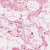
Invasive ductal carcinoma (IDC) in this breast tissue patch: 0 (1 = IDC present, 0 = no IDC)